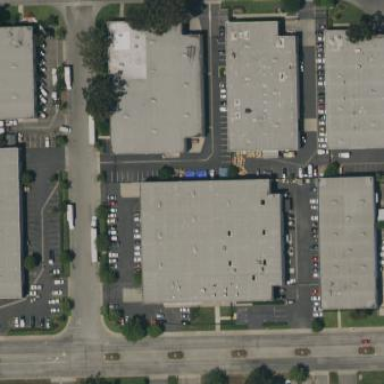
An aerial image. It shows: Warehouse.